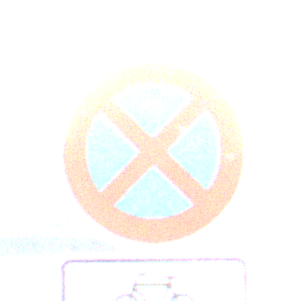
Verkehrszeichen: AbsolutesHalteverbot
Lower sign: EinspurigeFahrzeugeFrei5
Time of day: SunriseSunset
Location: Outdoor (RoadRail)
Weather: PartlyCloudy
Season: NotSpecified
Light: Natural